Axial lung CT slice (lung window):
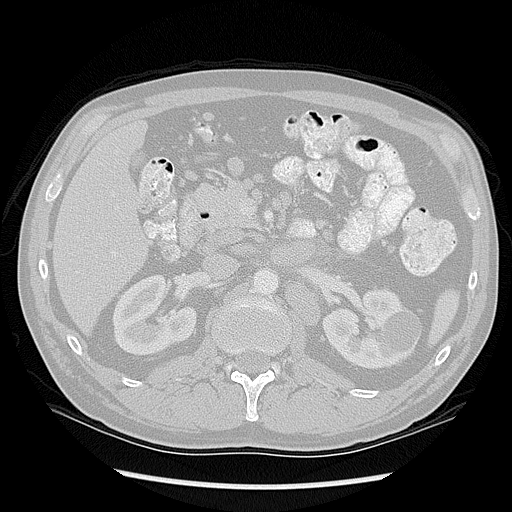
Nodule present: no